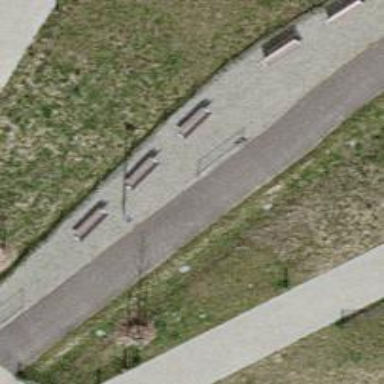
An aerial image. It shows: Bench.